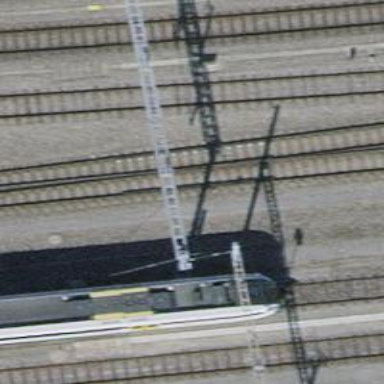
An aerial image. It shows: Railway track with contact lines for electrification.